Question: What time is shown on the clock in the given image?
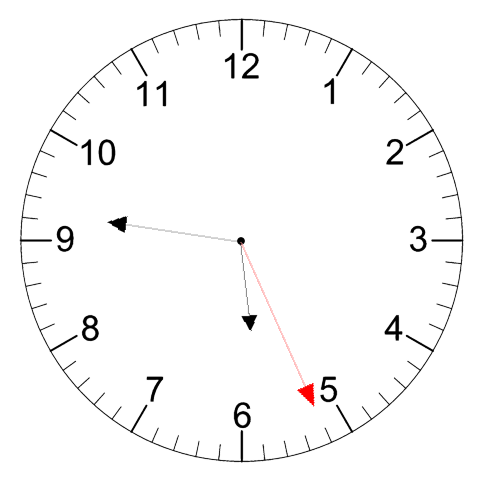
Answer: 05:46:26